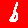
Digit: 6